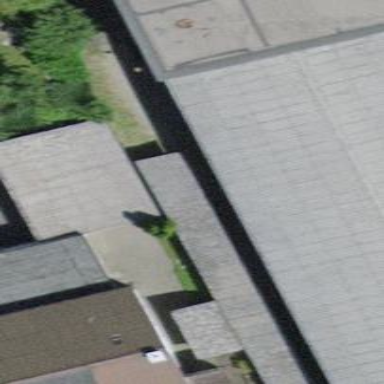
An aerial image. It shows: Garage.